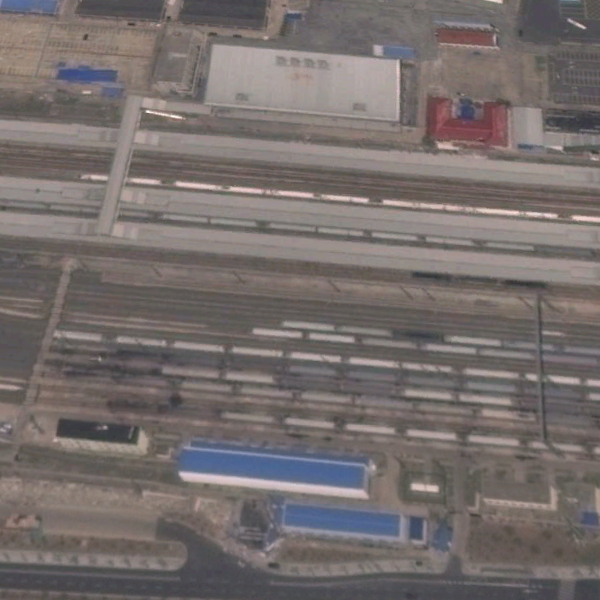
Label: RailwayStation